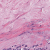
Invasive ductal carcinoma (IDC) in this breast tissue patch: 1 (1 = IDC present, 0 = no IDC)